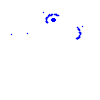
Particle: pion